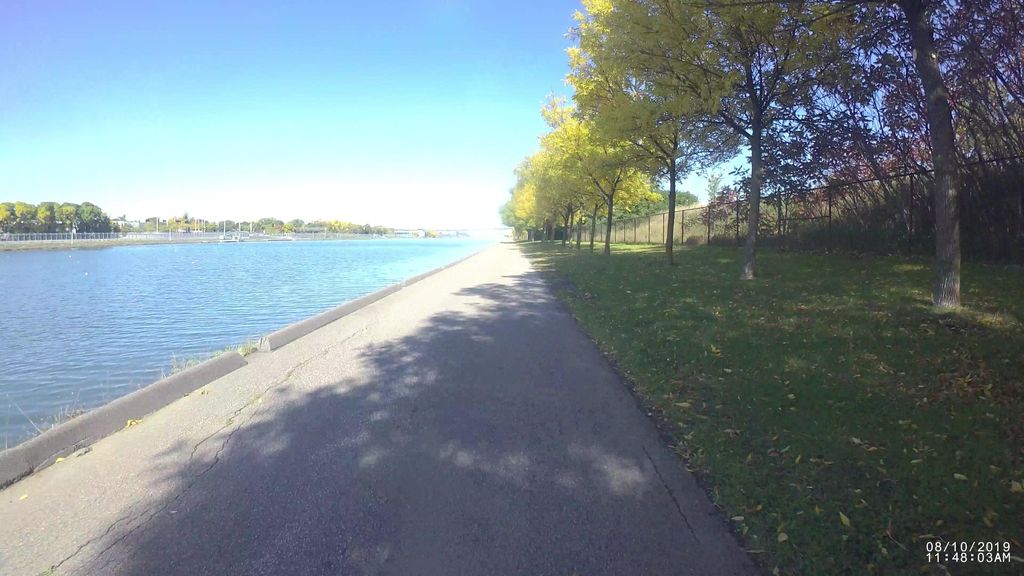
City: montreal